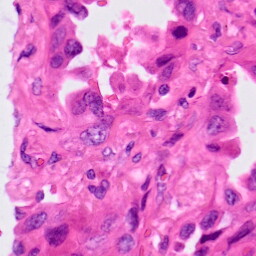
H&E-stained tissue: Lung